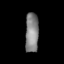
Tissue: lung
Cell type: T cells
Senescence score: 0.2428
Nuclear area (px): 520
Mean DAPI intensity: 131.925